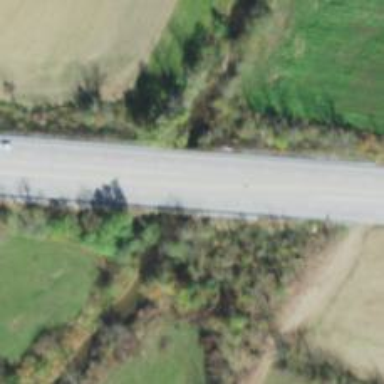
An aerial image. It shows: Primary highway bridge with asphalt surface. It is also classified as expressway.